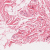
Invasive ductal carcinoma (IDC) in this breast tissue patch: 0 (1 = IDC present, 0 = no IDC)